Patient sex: M
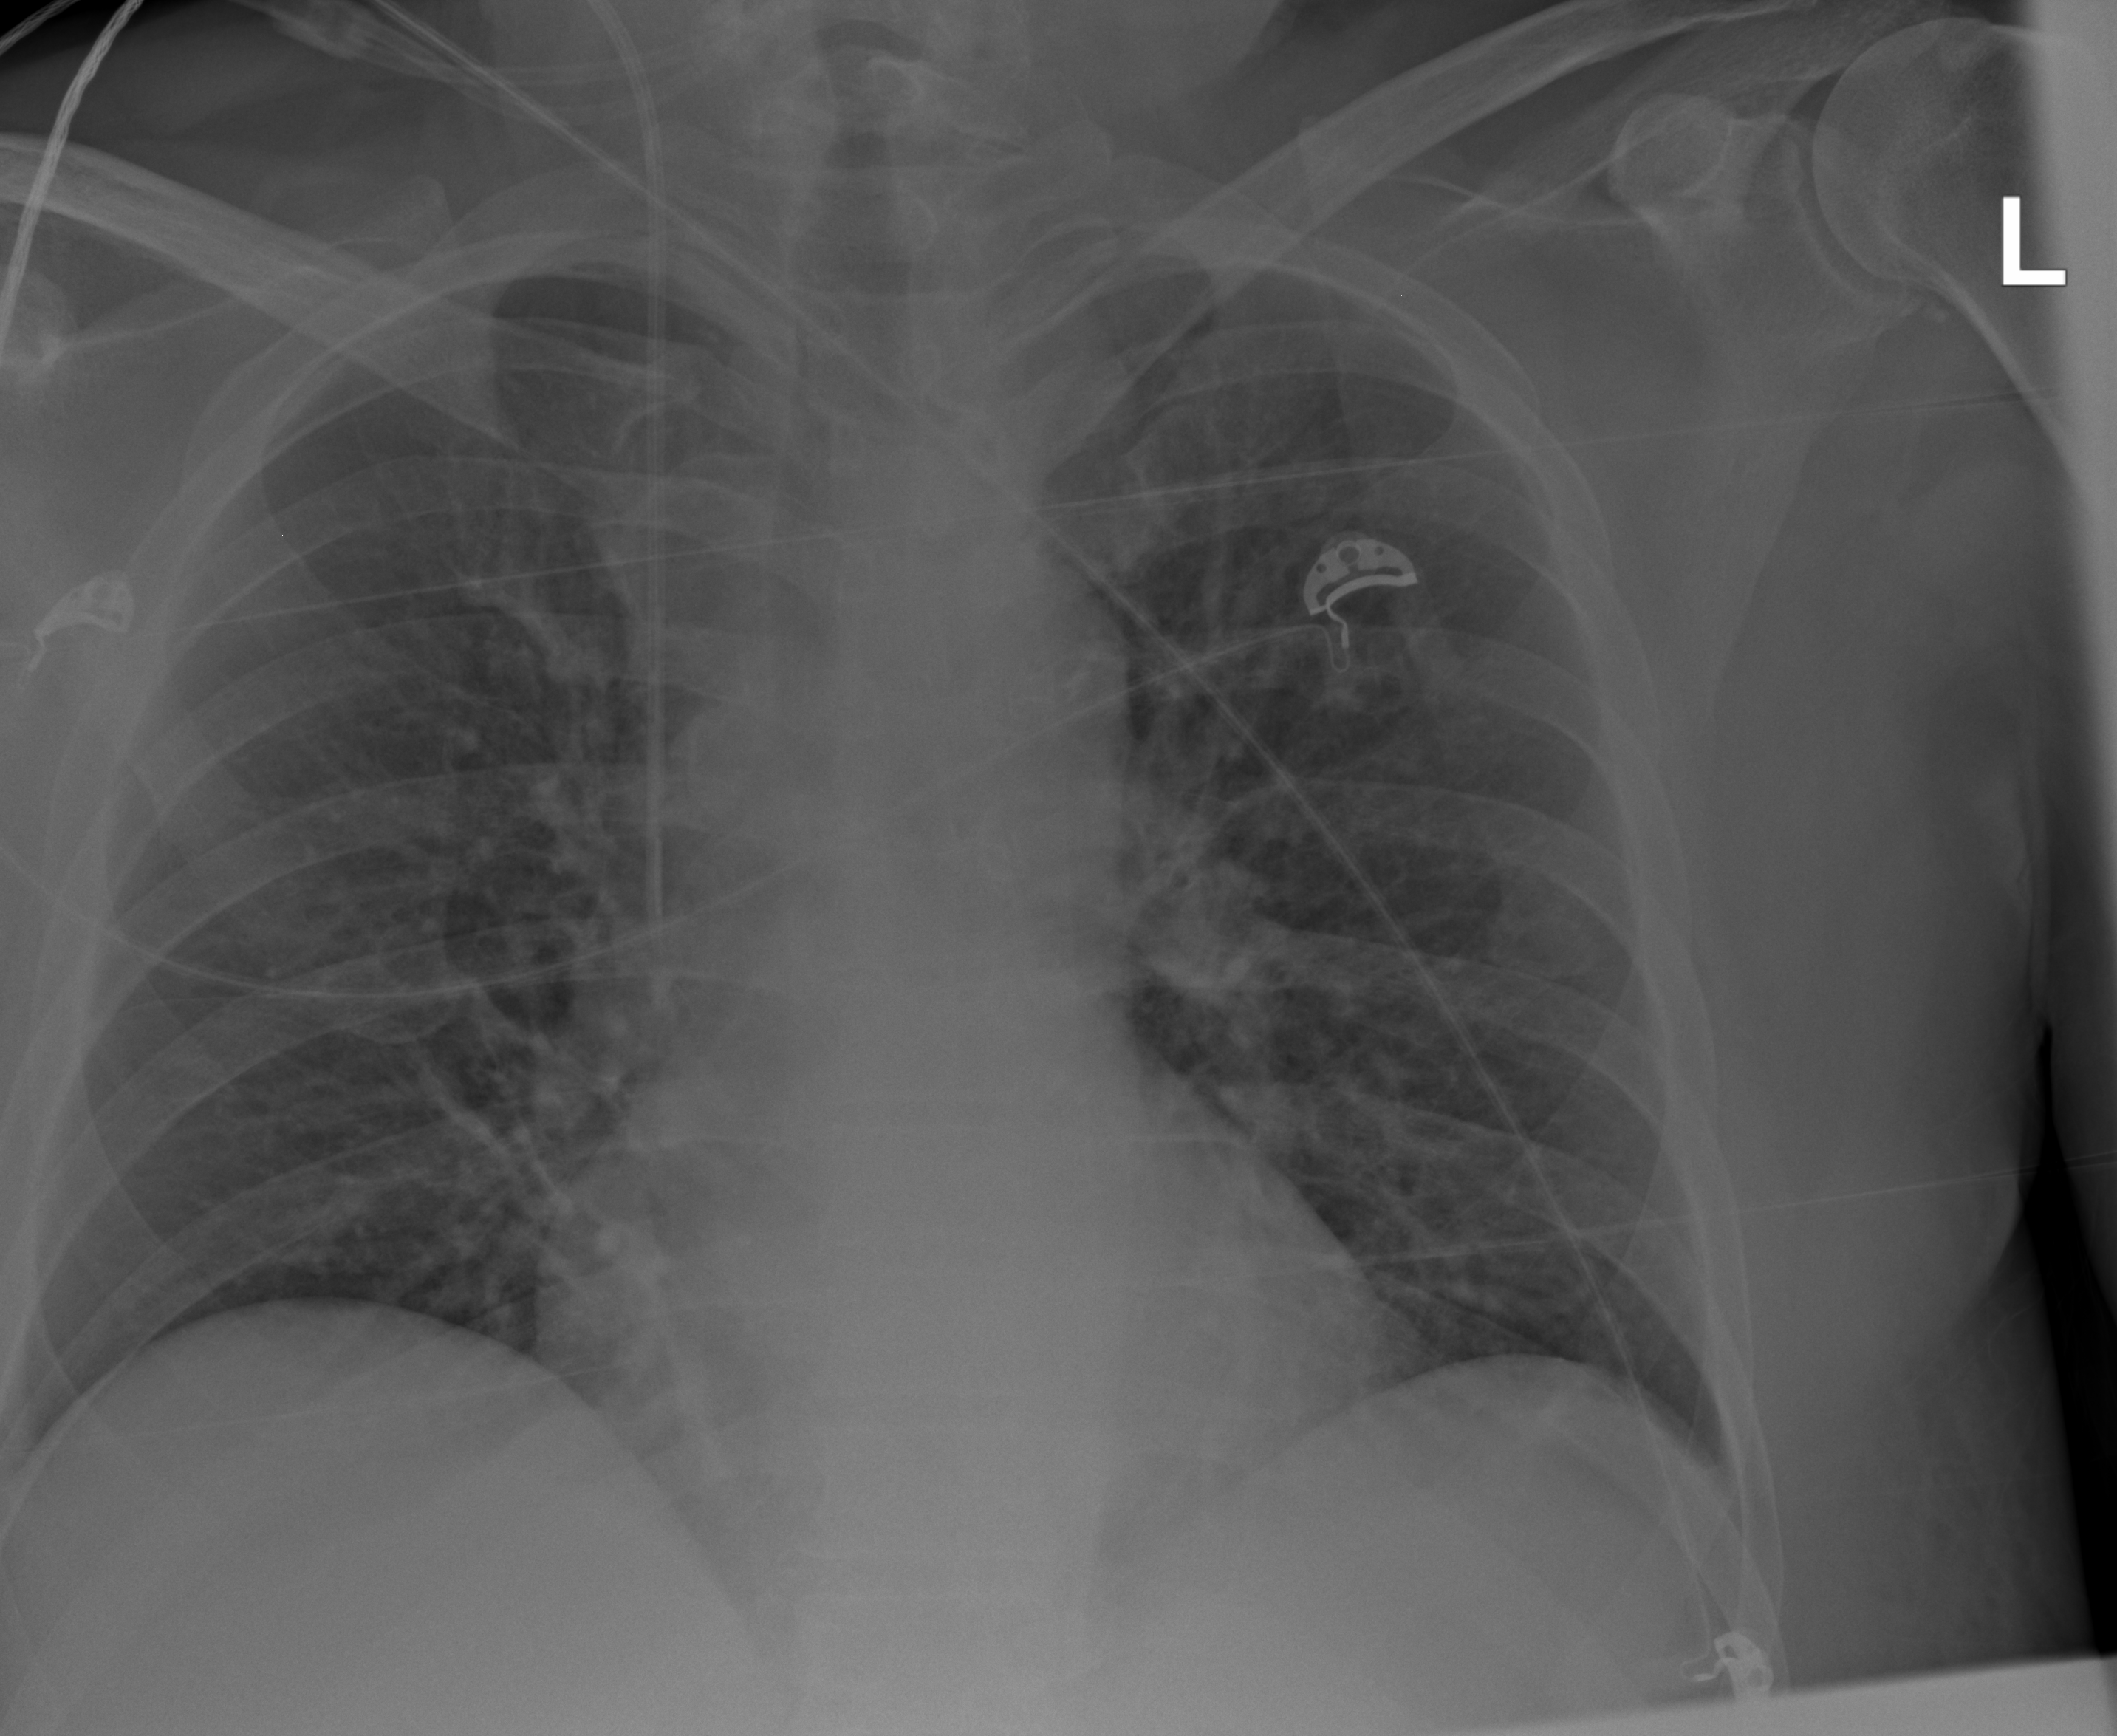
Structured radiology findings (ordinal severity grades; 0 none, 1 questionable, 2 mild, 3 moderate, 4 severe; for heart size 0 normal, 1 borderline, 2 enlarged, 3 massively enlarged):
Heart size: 0
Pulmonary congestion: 1
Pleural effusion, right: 0
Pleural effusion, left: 0
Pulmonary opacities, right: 0
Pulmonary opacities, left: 0
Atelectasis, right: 0
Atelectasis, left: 0